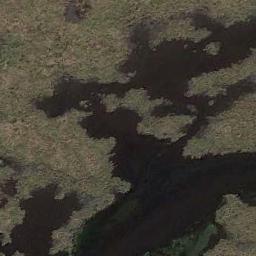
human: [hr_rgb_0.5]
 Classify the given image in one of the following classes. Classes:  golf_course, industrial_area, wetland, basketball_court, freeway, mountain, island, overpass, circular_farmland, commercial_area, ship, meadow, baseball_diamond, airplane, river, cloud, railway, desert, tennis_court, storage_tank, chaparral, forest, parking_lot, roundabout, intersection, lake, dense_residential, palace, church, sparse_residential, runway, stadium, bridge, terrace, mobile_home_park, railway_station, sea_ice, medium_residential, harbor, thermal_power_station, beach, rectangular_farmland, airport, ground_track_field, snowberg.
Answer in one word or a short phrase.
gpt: wetland